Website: macys
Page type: review-order
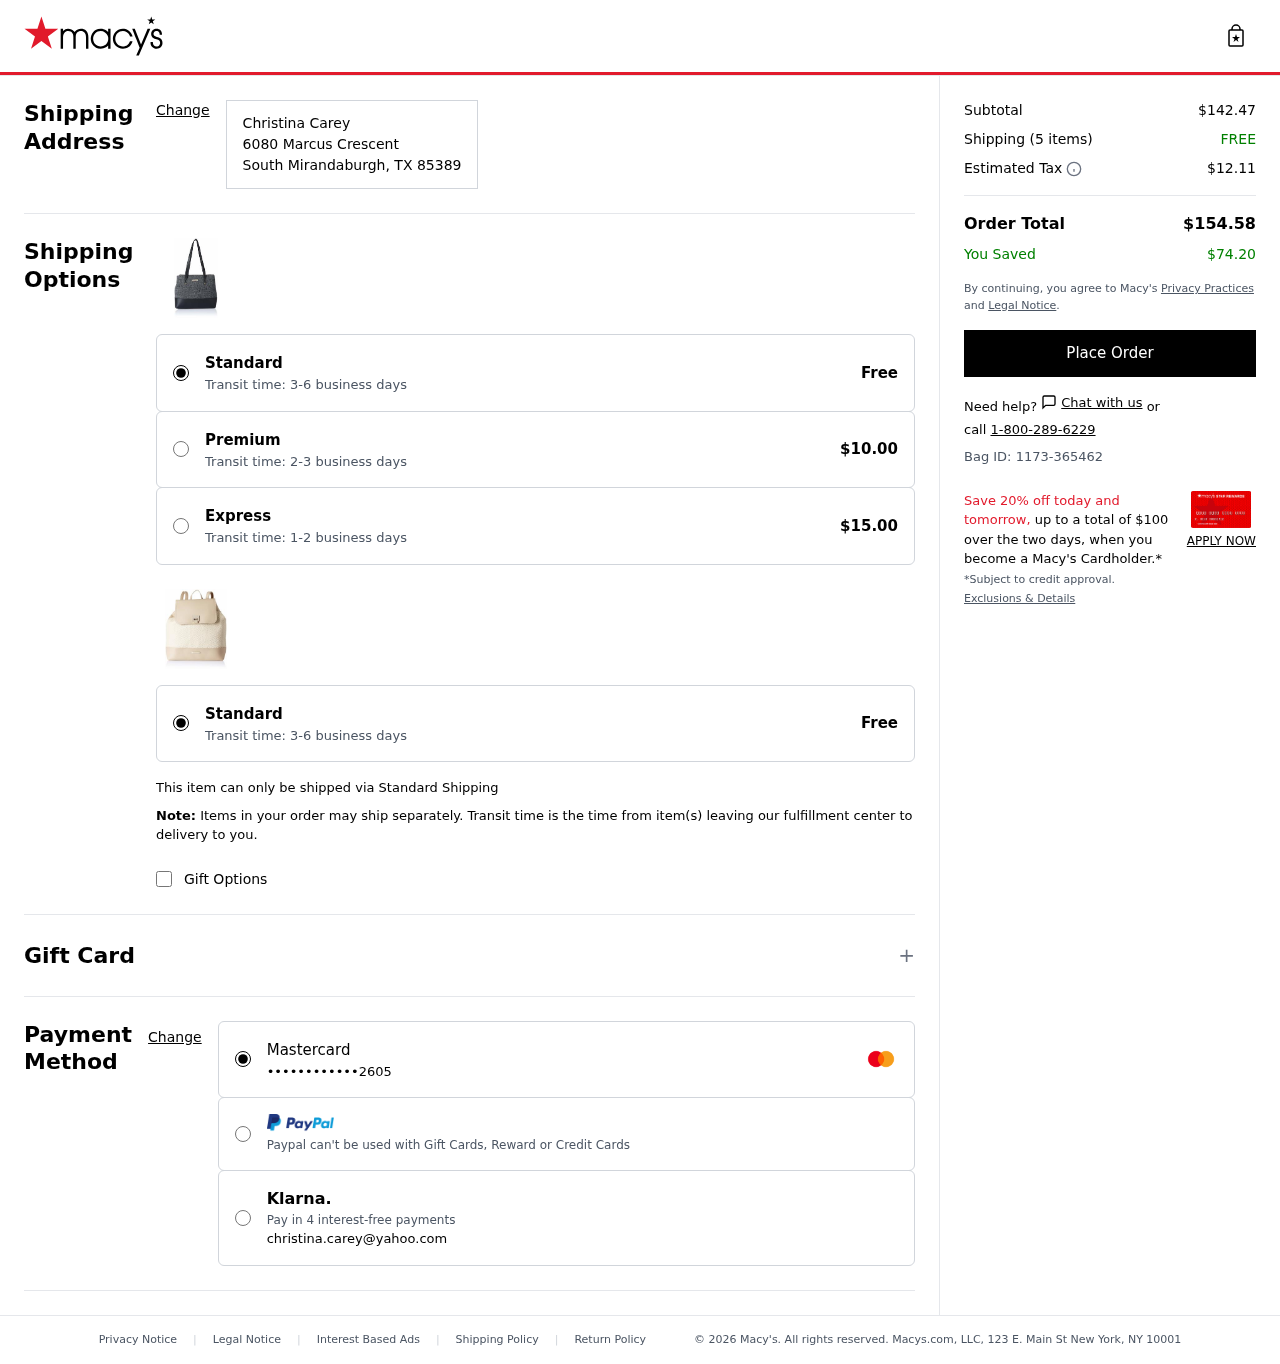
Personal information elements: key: PII_CARD_LAST4
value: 2605
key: PII_CARD_TYPE
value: Mastercard
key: PII_CITY
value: South Mirandaburgh
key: PII_EMAIL
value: christina.carey@yahoo.com
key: PII_FULLNAME
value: Christina Carey
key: PII_POSTCODE
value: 85389
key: PII_STATE_ABBR
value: TX
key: PII_STREET
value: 6080 Marcus Crescent
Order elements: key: ORDER_SUBTOTAL
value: $142.47
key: ORDER_NUM_ITEMS
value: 5
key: ORDER_SHIPPING_COST
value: FREE
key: ORDER_TAX
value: $12.11
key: ORDER_TOTAL
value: $154.58
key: ORDER_SAVINGS
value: $74.20
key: ORDER_BAG_ID
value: Bag ID: 1173-365462